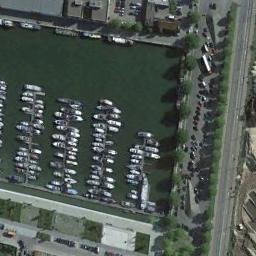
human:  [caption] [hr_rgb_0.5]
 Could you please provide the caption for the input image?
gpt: Many ships moored neatly on the sea side by the harbor surrounded by parking lots and buildings .

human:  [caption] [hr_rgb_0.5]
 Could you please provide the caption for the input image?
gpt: The harbor with lots of neatly docked boats is surrounded by some buildings and a parking lot .

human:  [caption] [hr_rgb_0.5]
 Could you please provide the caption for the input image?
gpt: There are few docking stations in the harbor .

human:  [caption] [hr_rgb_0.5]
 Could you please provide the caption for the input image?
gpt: There are lots of ships in the harbor .

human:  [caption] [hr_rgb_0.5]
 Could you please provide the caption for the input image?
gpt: There are many ships docked neatly at the harbor beside a parking lot .